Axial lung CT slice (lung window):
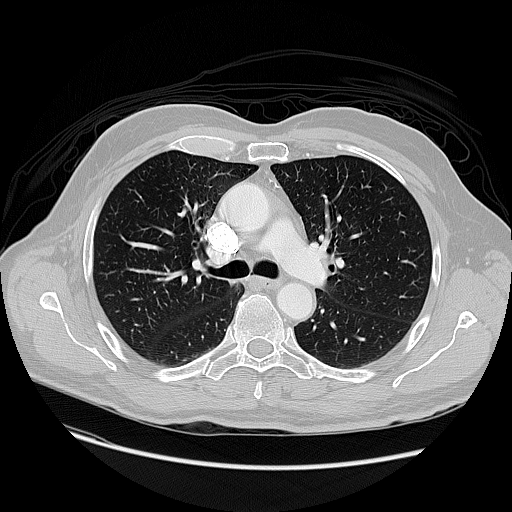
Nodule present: no